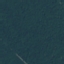
Land use / land cover: Forest